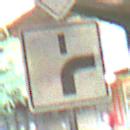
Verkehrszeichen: VerlaufVorfahrtsstrasse8
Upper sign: Vorfahrtsstrasse
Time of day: MorningAfternoon
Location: Roofed (Special)
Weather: NotSpecified
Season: NotSpecified
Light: Artificial